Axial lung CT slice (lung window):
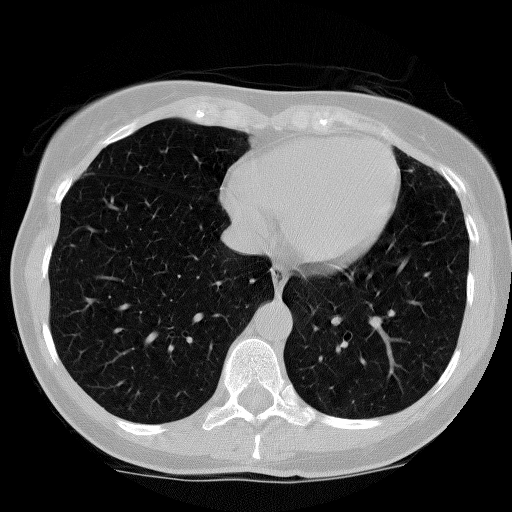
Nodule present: no